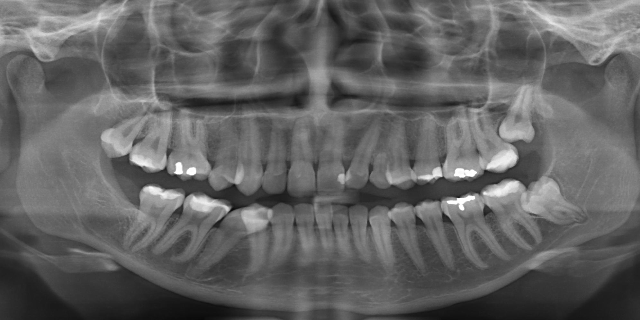
adult